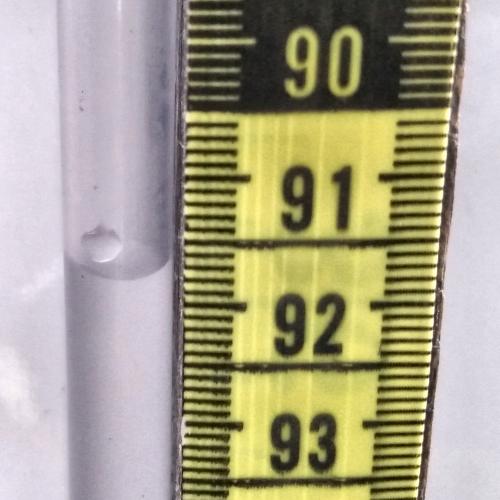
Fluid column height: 91.8 cm